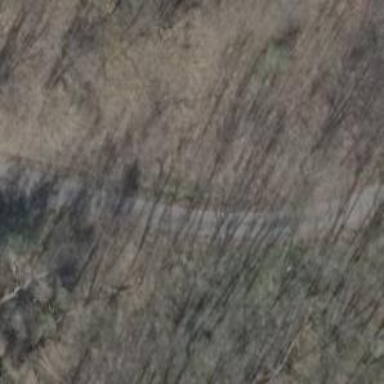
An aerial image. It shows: Well-maintained track road with grade 1 tracktype.